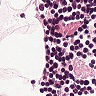
Metastatic tissue present: no